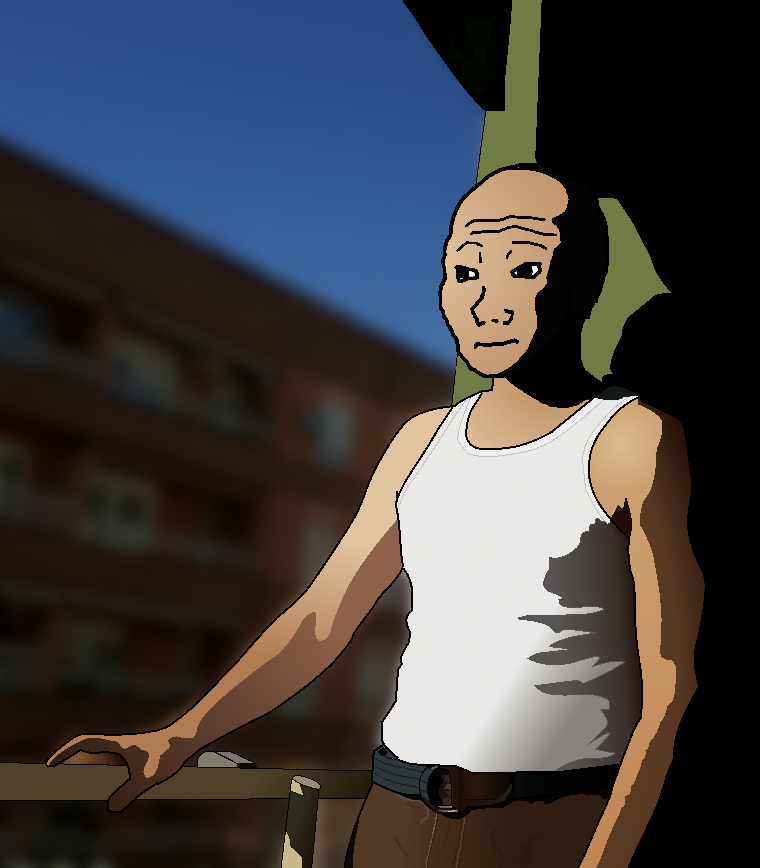
Label: 5_Wojak_with_Background